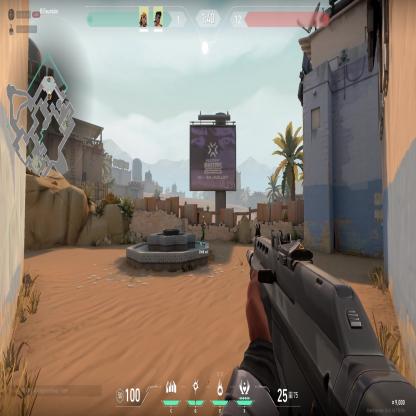
Label: teammate